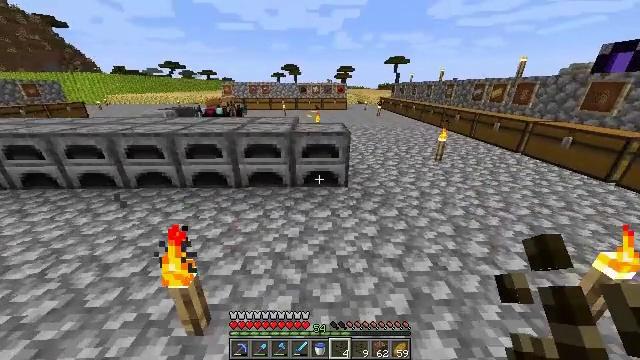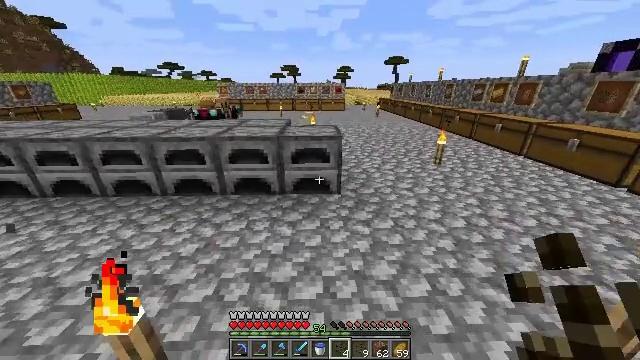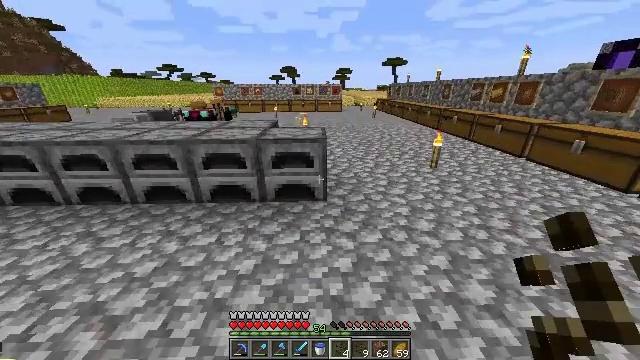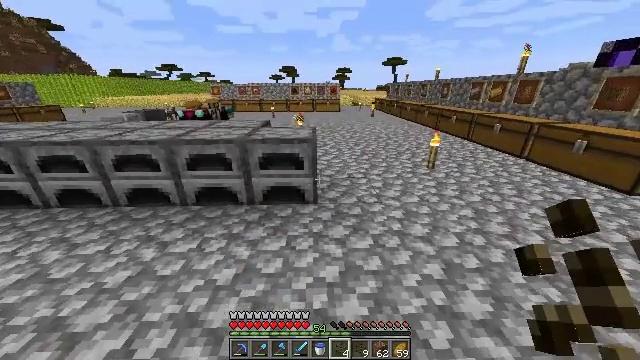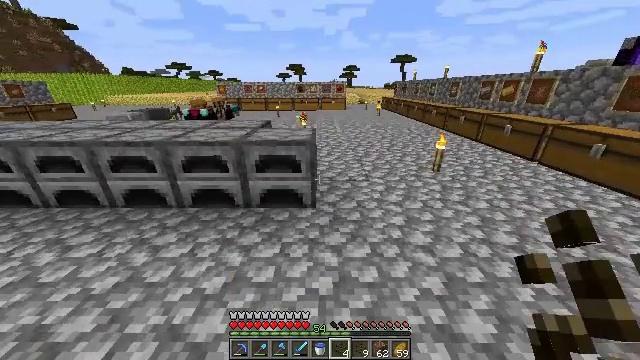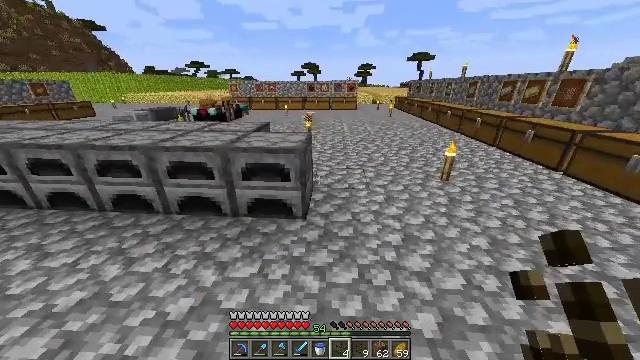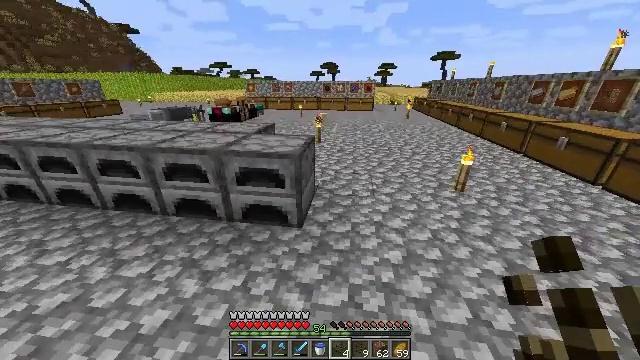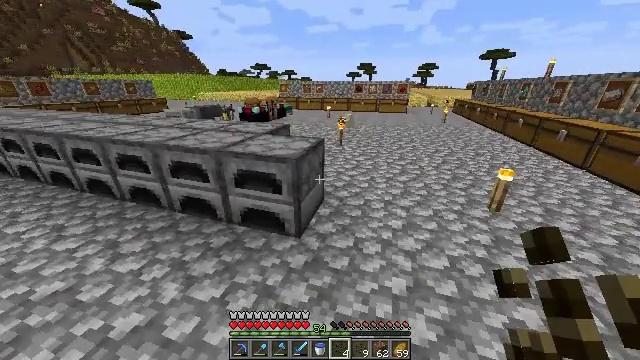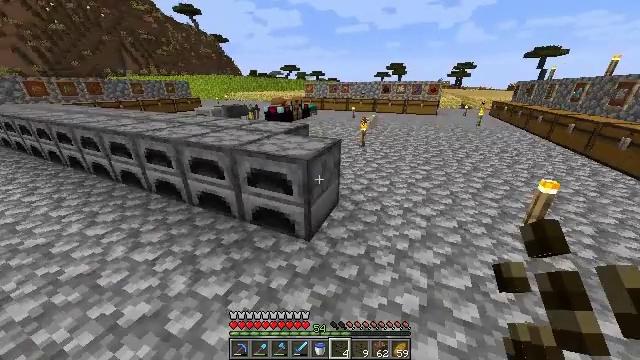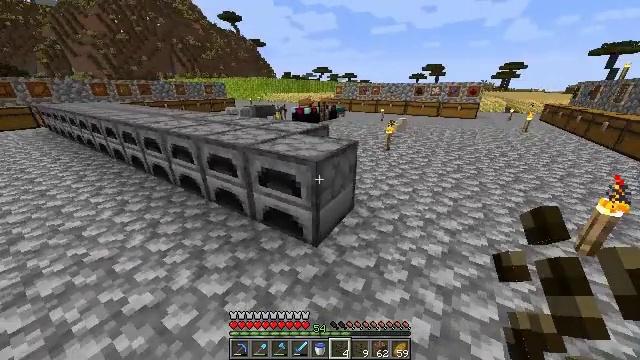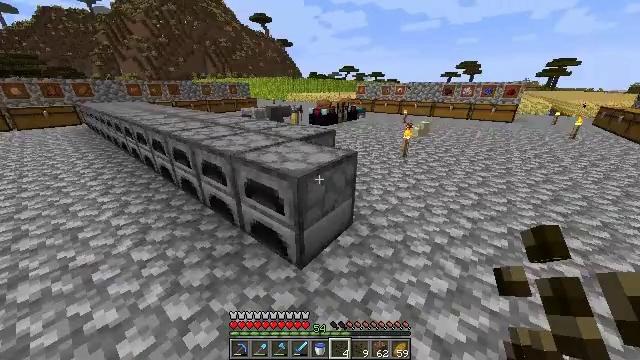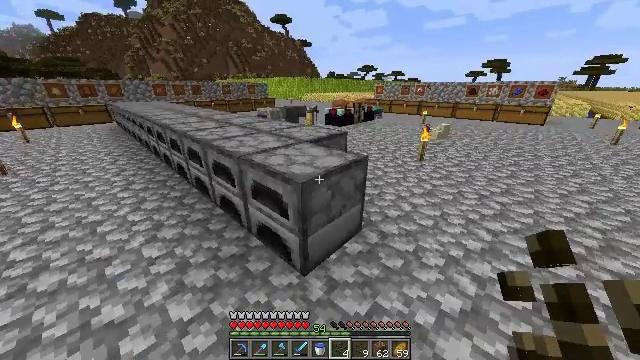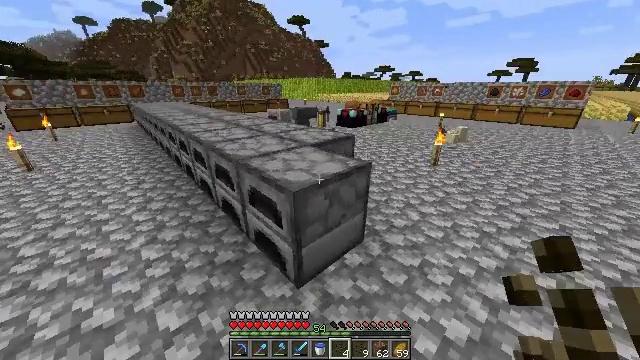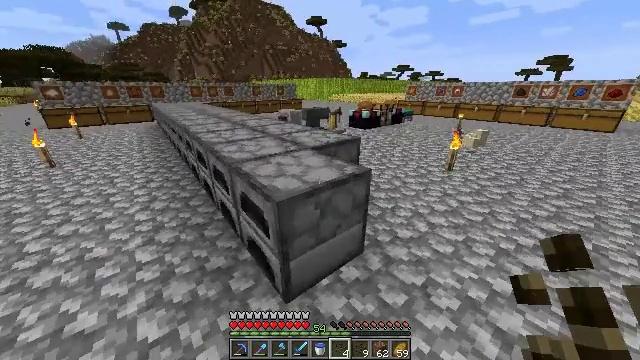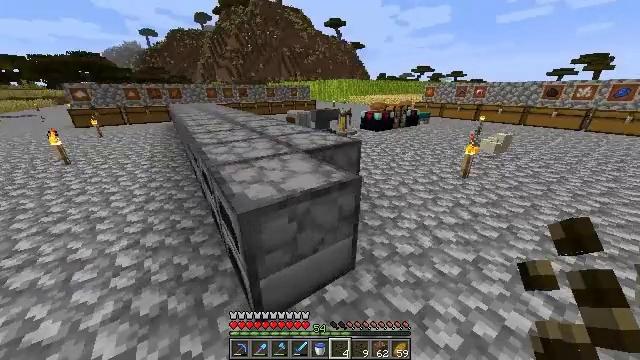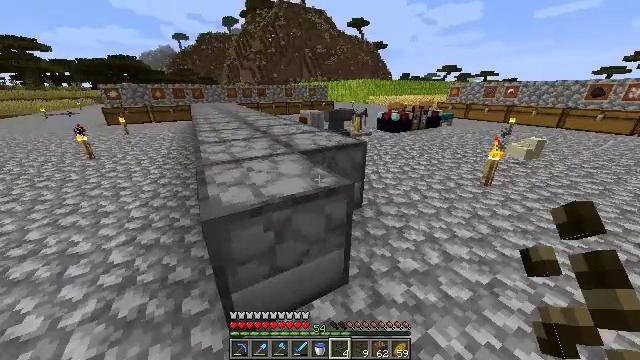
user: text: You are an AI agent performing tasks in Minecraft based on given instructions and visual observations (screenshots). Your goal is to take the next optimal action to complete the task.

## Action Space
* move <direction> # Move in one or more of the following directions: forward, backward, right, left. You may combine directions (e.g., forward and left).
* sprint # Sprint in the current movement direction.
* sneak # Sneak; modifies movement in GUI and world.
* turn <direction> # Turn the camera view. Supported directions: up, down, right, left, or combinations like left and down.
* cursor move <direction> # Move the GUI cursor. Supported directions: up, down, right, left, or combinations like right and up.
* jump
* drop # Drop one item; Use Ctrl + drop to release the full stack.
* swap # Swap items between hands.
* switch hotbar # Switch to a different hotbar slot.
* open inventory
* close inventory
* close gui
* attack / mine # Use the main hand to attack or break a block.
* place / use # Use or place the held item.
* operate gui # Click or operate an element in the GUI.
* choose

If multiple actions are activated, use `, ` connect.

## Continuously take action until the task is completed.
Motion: motion action
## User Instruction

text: Break the melon stem to clear space.
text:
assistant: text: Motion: move forward and move right, sprint
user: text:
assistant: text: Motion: move forward and move right, sprint
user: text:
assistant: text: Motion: move forward and move right, sprint
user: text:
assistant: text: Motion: move forward and move right, sprint, turn left
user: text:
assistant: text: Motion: move forward and move right, sprint, turn left
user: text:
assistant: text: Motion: move forward and move right, sprint, turn left
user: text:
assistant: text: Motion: move forward and move right, sprint, turn left
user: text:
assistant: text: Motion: move forward and move right, sprint, turn left
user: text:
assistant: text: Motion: move forward and move right, sprint, turn left
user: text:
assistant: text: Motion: move forward and move right, sprint, turn left
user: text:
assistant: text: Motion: move forward and move right, sprint, turn left
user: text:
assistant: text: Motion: move forward and move right, sprint, turn left
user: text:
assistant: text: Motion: move forward and move right, sprint, turn left
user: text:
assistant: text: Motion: move forward and move right, sprint, turn left
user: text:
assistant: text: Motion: move forward and move right, sprint, turn left
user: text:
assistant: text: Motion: move forward and move right, sprint, turn left
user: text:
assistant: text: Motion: move forward and move right, sprint, turn left
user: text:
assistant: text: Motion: move forward and move right, sprint, turn left
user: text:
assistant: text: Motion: move forward and move right, sprint, turn left
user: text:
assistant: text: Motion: move forward and move right, sprint
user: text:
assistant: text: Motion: move forward and move right, sprint
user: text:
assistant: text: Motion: move forward and move right, sprint
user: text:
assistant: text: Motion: move forward and move right, sprint
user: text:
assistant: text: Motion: move forward and move right, sprint, turn left
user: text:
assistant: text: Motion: move forward and move right, sprint
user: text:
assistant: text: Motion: move forward and move right, sprint
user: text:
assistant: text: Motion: move forward, sprint
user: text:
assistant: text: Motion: move forward, sprint
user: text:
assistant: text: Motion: move forward, sprint
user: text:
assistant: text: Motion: move forward, sprint, turn left